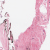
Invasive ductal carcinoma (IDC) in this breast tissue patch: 0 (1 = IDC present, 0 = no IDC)